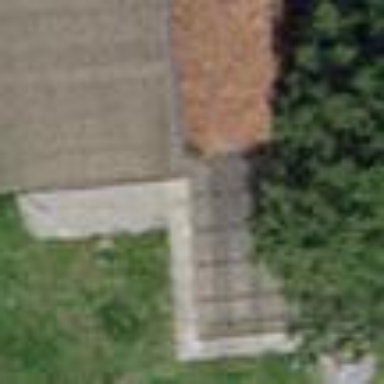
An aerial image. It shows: Shed.